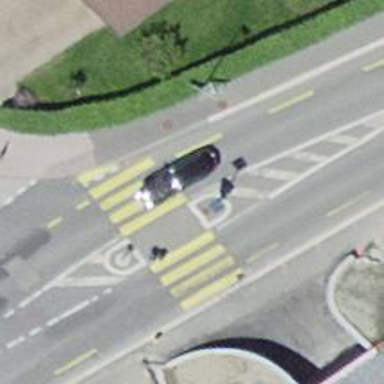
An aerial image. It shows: Marked road crossing with pedestrian island.